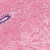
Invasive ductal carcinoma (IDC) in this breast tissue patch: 0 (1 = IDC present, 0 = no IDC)